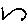
Label: fish